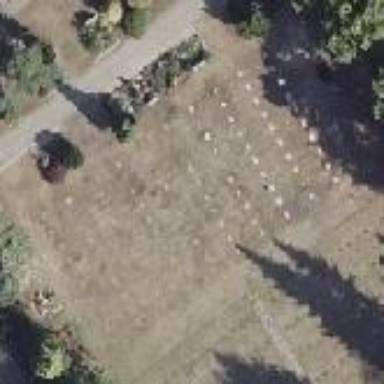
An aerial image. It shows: Sector in the cemetery.